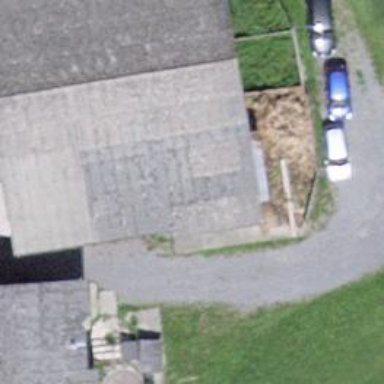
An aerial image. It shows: Rural barn.